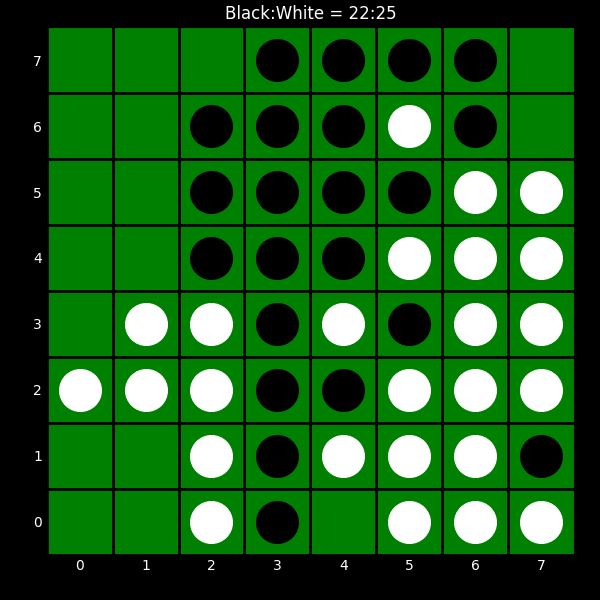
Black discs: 22
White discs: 25